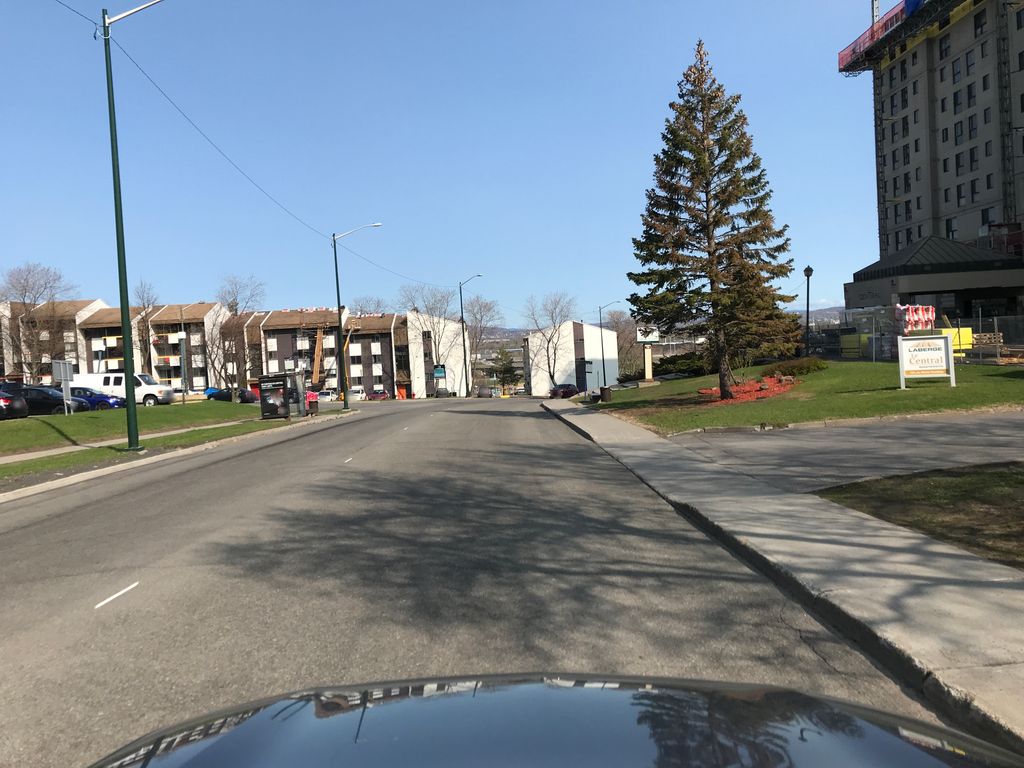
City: quebec_city